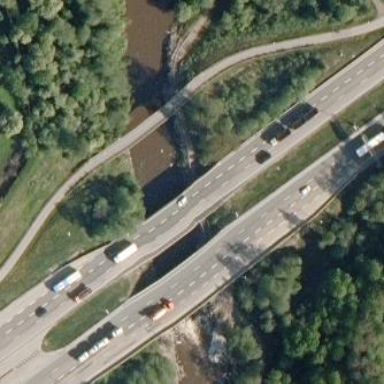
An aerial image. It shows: Bridge with beam structure.